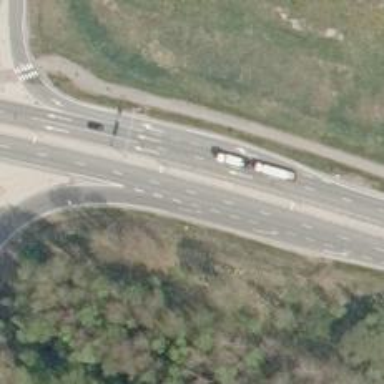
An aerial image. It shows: Secondary link road with asphalt surface.